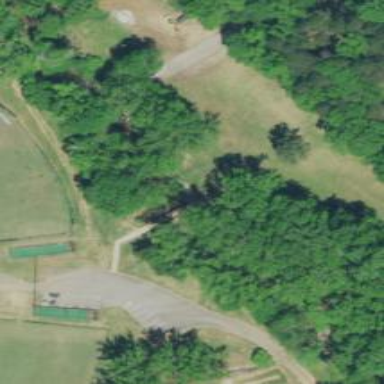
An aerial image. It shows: Disc golf tee on leisure land.